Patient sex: M
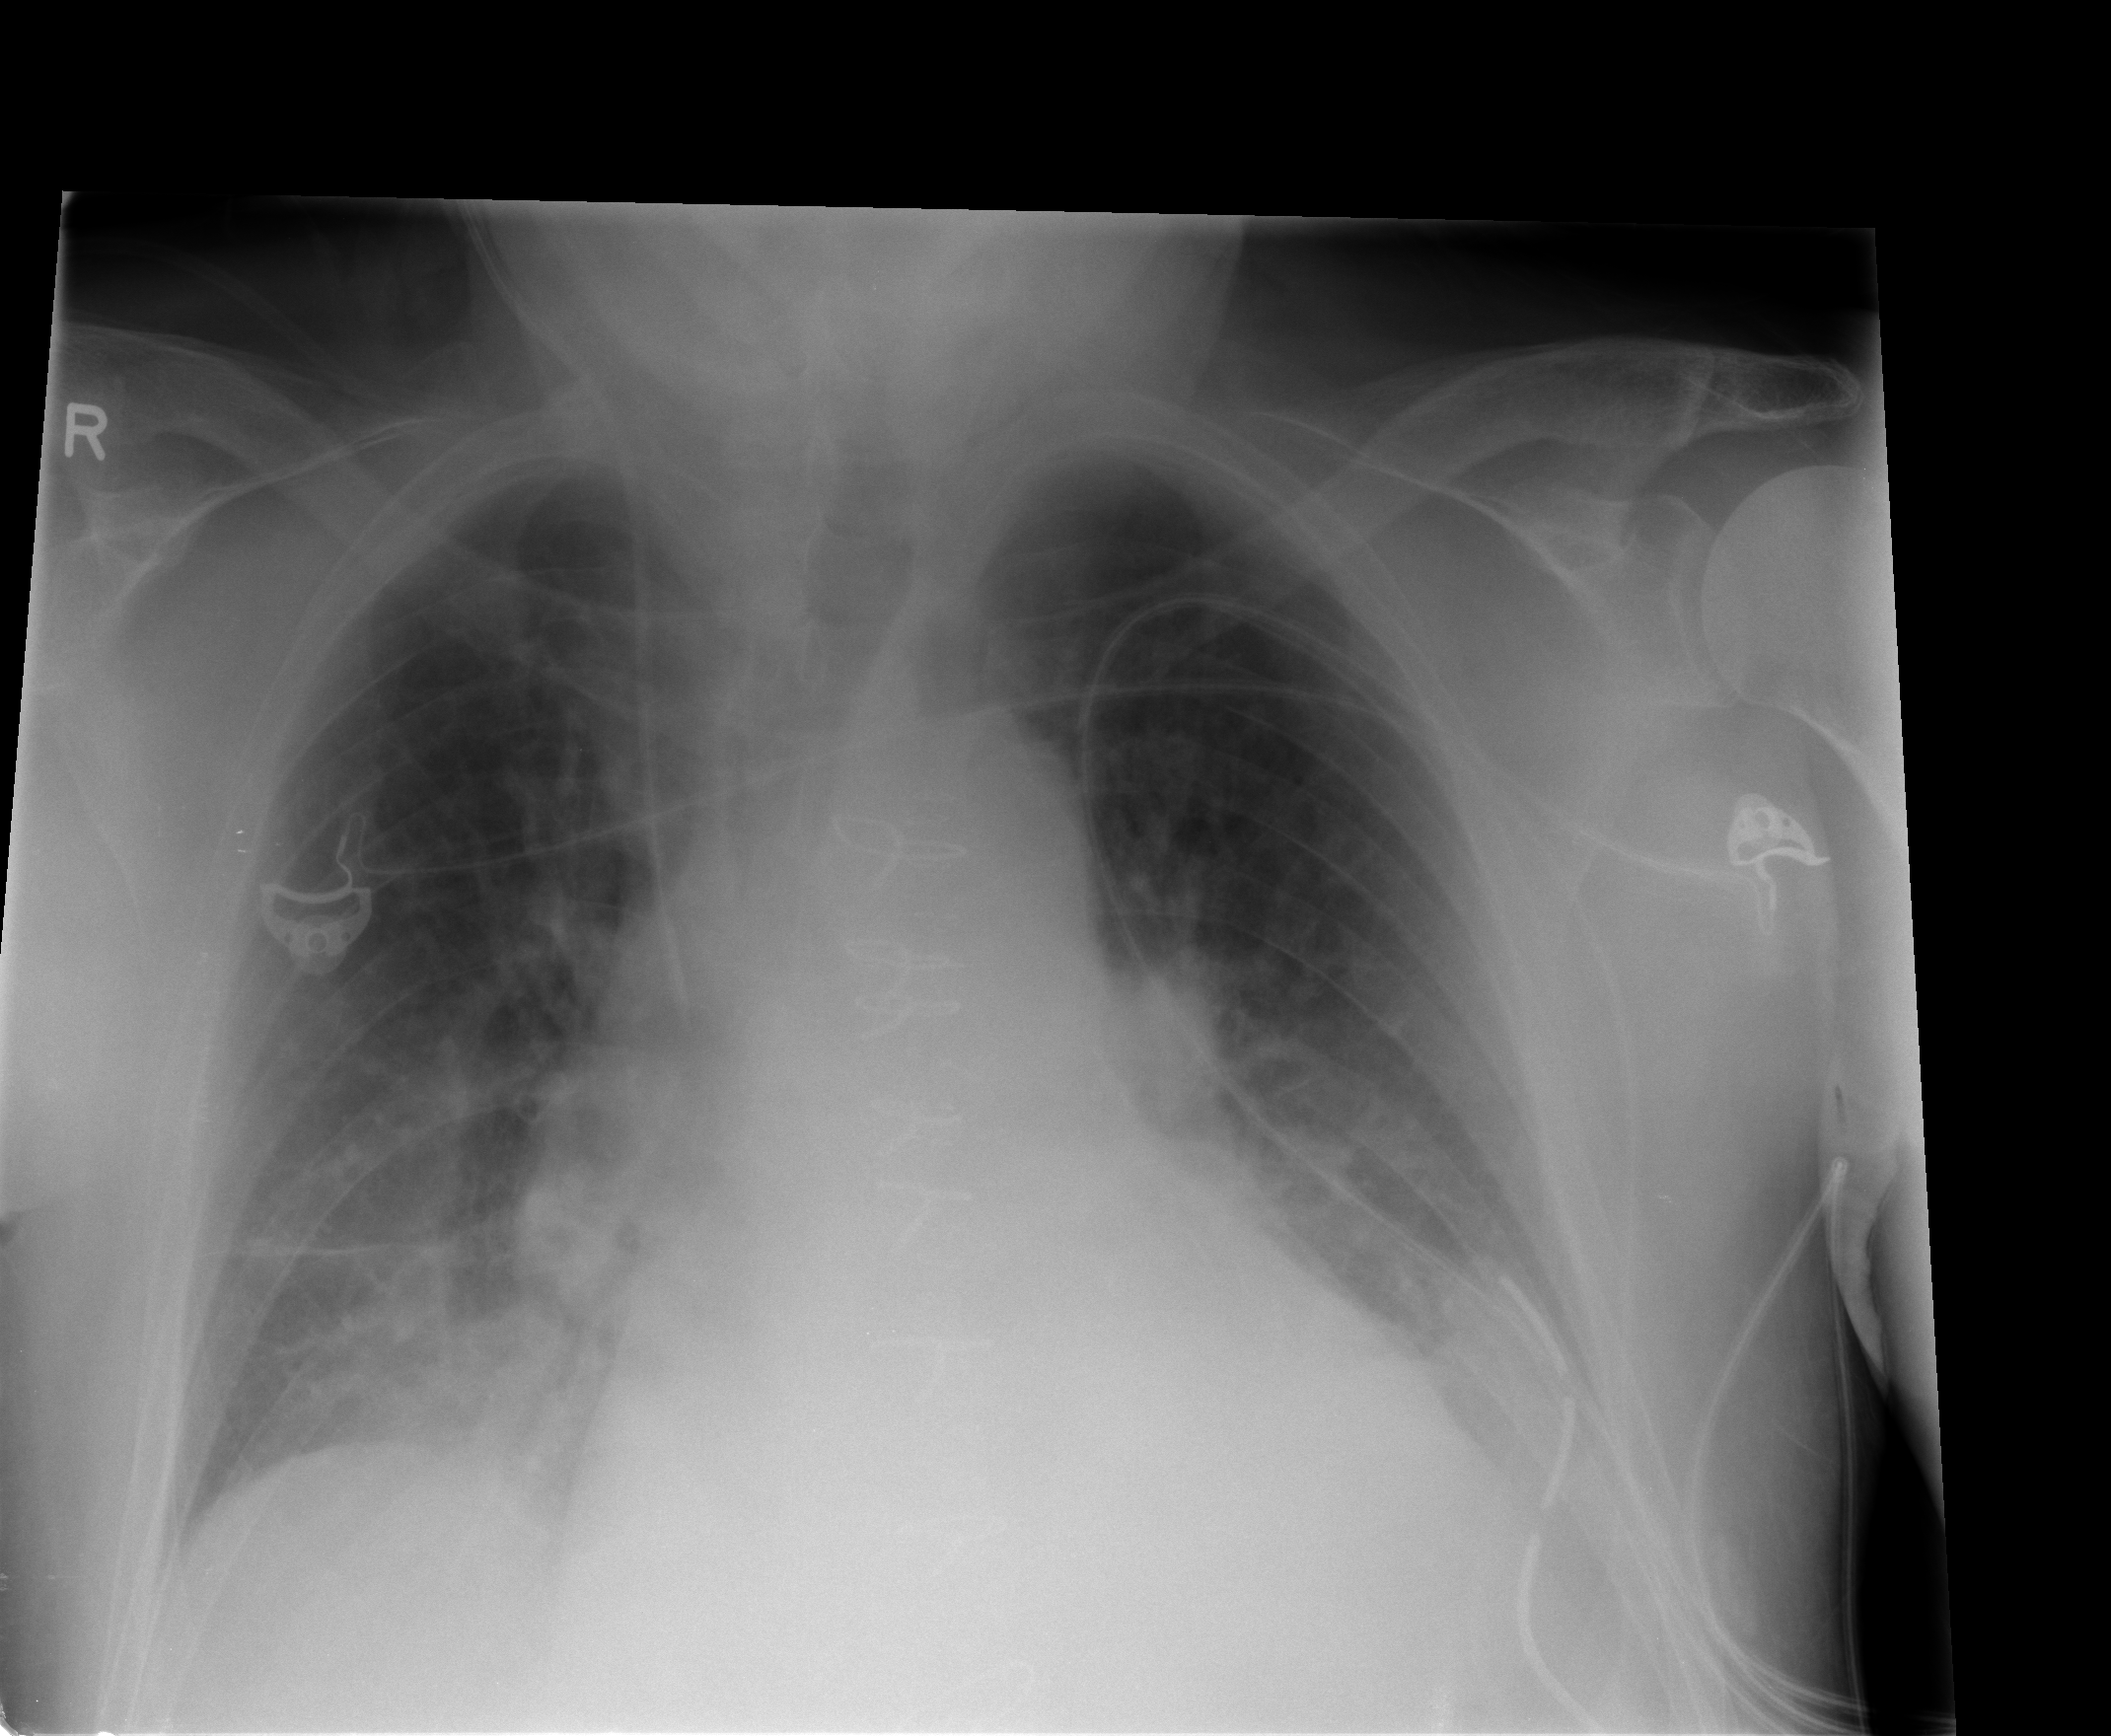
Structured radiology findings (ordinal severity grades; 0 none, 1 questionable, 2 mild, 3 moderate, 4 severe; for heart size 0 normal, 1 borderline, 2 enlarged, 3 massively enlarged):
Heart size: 2
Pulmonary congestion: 2
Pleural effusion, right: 0
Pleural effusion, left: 1
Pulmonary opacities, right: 2
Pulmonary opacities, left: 2
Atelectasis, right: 1
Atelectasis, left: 1